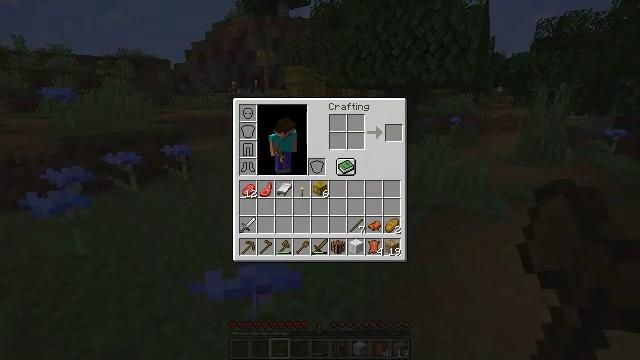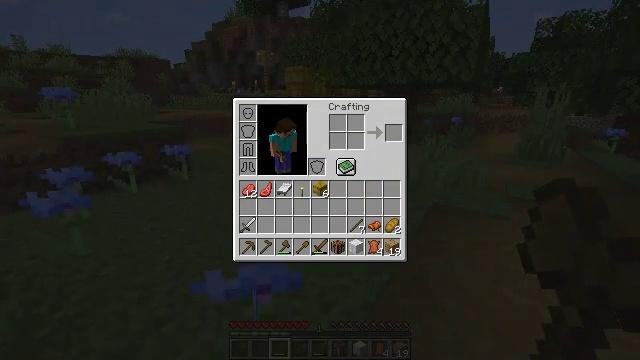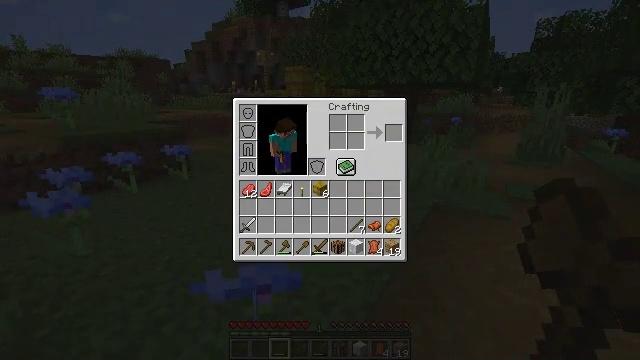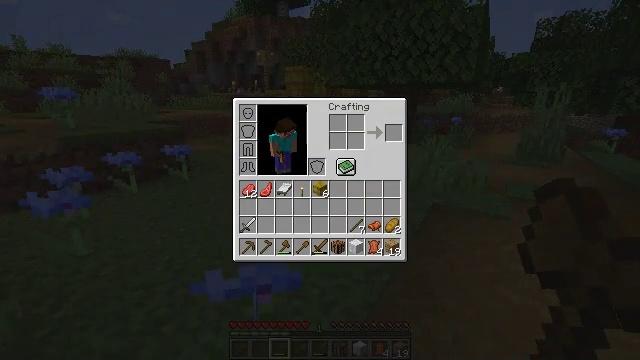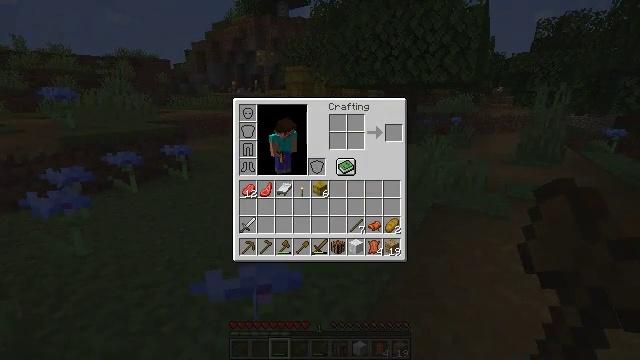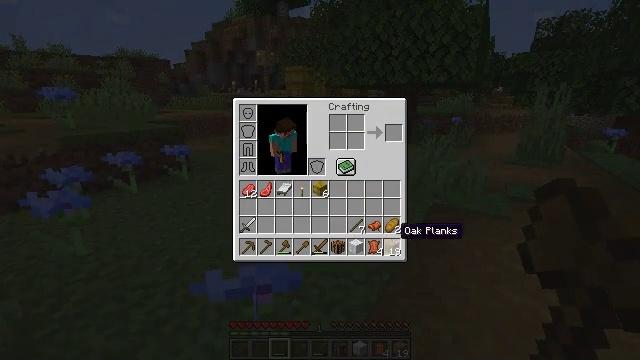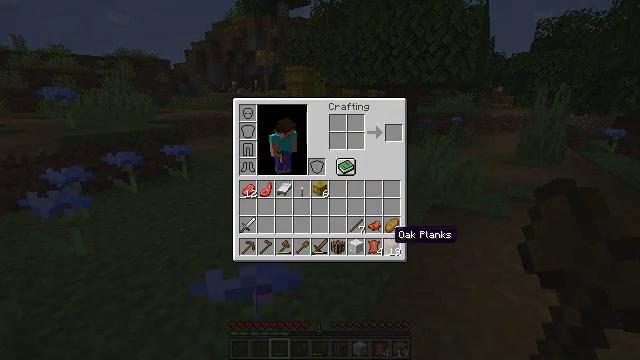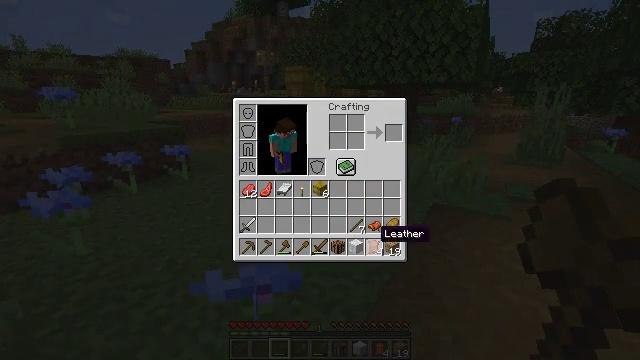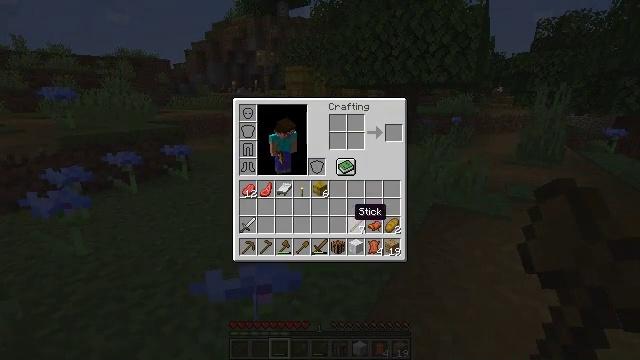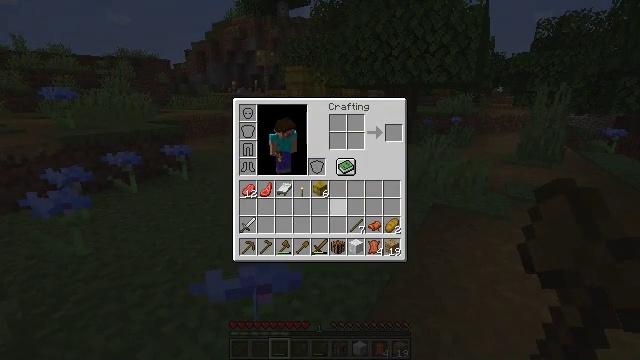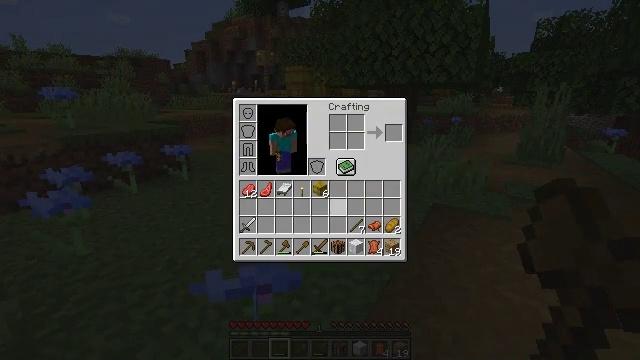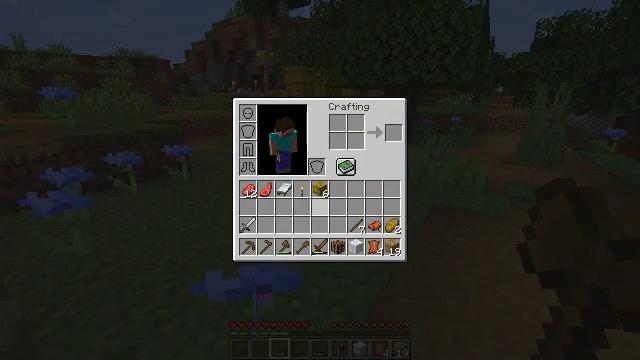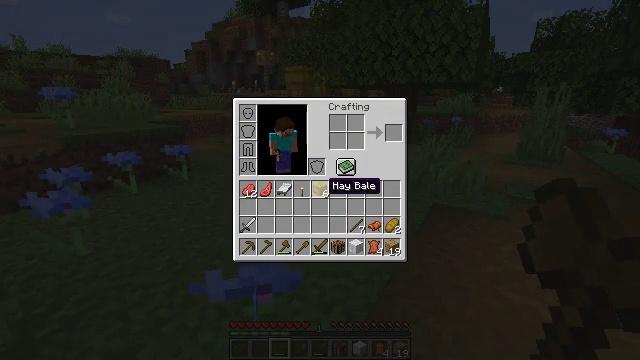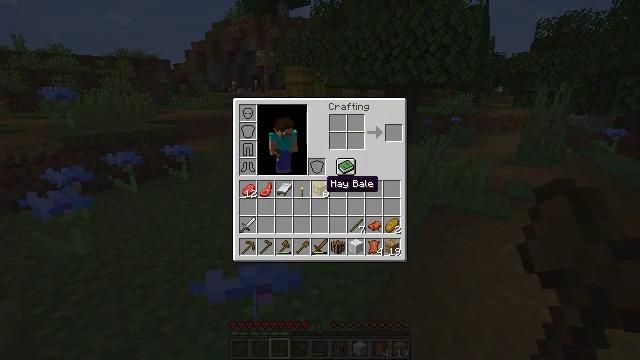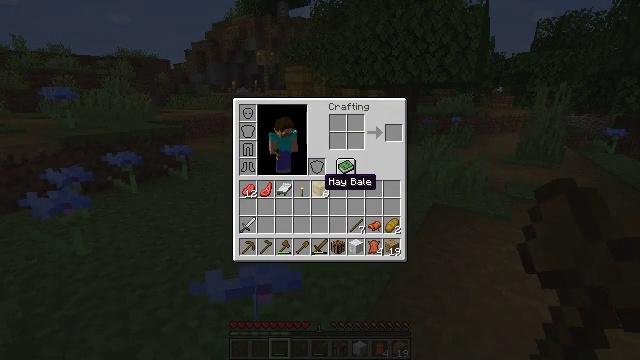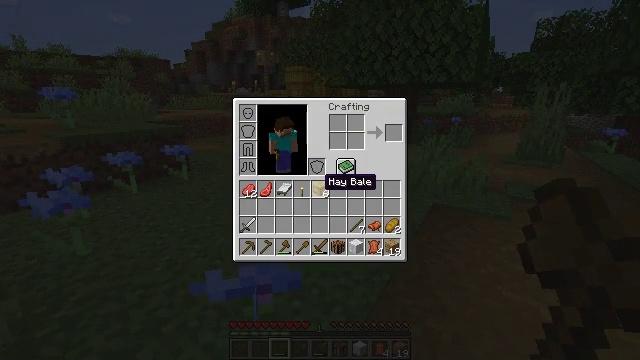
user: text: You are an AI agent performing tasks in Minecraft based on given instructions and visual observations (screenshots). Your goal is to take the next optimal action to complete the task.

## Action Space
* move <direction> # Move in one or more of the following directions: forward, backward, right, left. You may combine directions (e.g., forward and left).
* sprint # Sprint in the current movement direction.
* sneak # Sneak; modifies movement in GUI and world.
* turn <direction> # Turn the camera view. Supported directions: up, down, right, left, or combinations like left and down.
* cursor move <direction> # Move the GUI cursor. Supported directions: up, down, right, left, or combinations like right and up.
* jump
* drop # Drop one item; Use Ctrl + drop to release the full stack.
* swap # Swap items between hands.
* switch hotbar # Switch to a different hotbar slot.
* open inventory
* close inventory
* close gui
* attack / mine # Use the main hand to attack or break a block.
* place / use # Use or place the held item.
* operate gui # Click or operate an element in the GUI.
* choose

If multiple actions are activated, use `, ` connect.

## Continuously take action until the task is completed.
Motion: motion action
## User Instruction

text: Collect a hay block for crafting.
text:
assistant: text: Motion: cursor move left
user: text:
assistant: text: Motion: no_op
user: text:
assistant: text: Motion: no_op
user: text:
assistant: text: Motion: no_op
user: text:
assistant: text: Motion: no_op
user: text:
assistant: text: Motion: no_op
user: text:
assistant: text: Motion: cursor move left
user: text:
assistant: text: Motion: cursor move left and up
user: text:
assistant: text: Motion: cursor move left and up
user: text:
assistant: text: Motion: no_op
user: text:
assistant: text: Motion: cursor move left and up
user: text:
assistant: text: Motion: no_op
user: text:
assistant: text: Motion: no_op
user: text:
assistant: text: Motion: no_op
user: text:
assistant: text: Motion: no_op
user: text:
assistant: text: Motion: no_op
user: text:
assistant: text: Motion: no_op
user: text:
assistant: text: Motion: no_op
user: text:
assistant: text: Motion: no_op
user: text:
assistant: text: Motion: no_op
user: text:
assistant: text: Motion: no_op
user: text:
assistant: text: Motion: no_op
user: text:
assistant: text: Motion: no_op
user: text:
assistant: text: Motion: no_op
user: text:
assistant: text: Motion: no_op
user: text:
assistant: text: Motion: no_op
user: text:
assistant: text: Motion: no_op
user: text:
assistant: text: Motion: no_op
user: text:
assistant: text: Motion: no_op
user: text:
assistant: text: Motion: close inventory